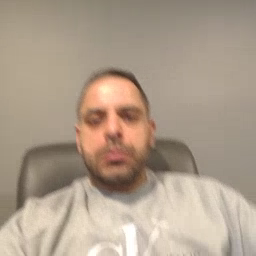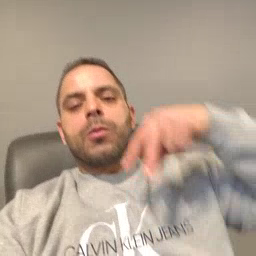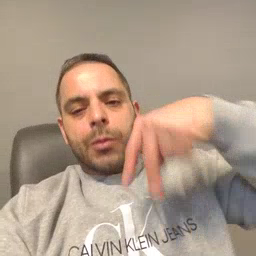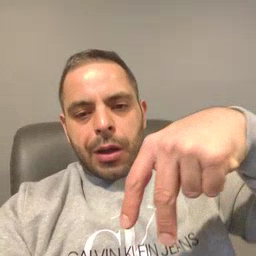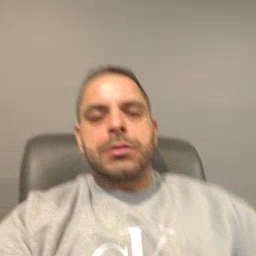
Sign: ride